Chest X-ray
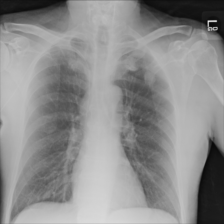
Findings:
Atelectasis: negative
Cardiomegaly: negative
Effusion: negative
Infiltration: negative
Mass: negative
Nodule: positive
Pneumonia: negative
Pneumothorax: negative
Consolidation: negative
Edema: negative
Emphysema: negative
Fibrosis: negative
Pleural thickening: negative
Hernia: negative